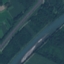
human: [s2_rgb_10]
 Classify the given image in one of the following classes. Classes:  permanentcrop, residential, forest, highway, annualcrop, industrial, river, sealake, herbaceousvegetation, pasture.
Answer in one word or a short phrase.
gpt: River